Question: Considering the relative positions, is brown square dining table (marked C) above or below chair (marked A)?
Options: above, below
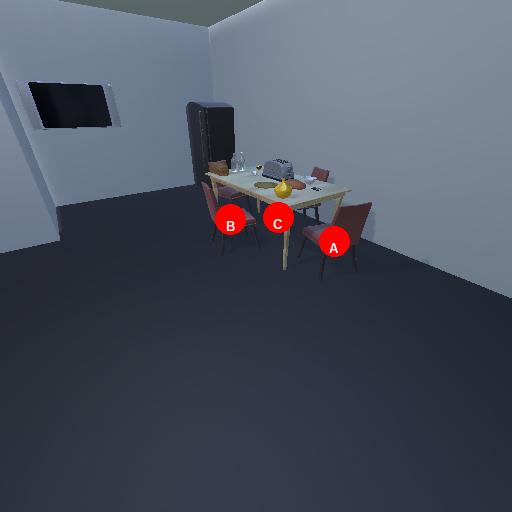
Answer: above